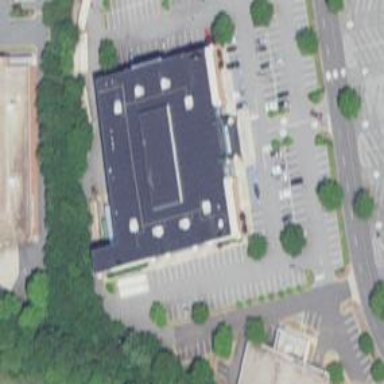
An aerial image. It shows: Building.